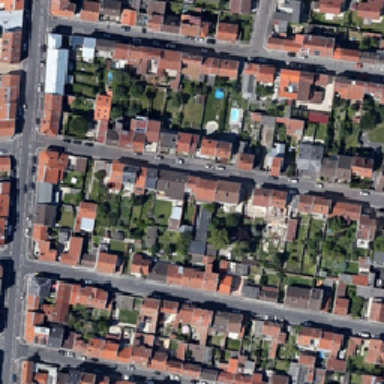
There is a garden in the center and the house is lined up at the end .